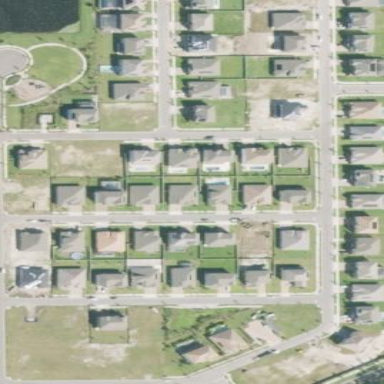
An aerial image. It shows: Residential area composed of single-family homes.